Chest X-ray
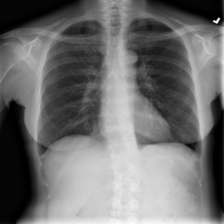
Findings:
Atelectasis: negative
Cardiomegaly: negative
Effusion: negative
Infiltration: negative
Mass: negative
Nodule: negative
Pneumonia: negative
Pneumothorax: negative
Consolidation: negative
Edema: negative
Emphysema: negative
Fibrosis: negative
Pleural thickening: negative
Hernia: negative